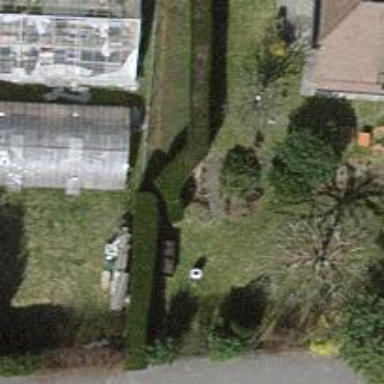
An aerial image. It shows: Hedge acting as barrier.